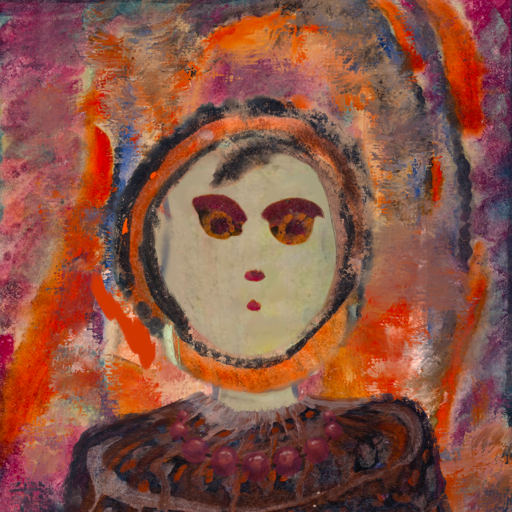
Background: Experience, Head And Neck Front: Hill_Girl, Face Front: Doll, Bust: Hypocrite, Hair Front: Childish, Head Accessory: Blank, Second Necklace: Blank, Necklace: Irani_2, Baby: Blank